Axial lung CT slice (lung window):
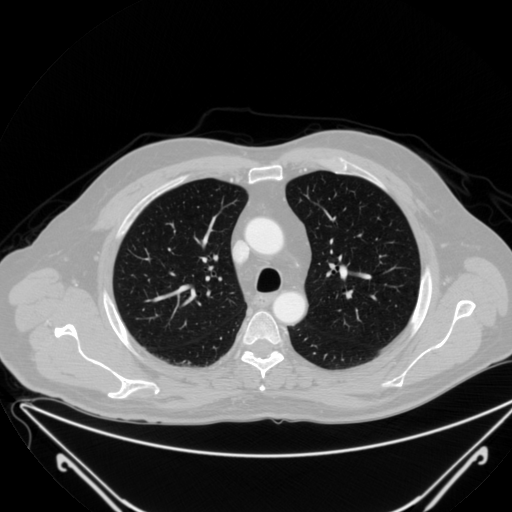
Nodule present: no